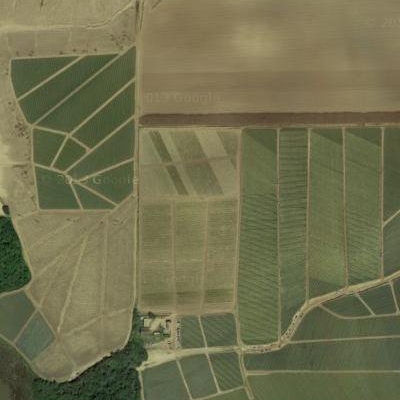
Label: Field